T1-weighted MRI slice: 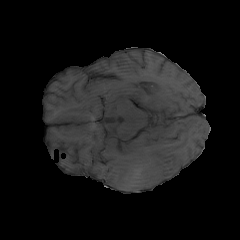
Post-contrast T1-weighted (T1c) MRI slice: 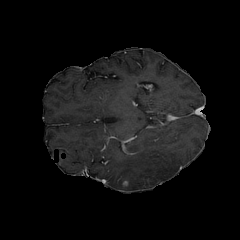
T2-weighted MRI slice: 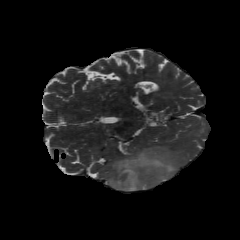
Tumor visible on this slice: yes